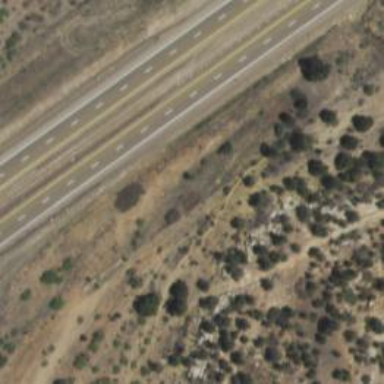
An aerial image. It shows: Abandoned road.